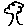
Label: tree